Question: I am new to macros so I'm not sure this is possible in VBA.
I am trying to create a document where is composed with many mini tables made of 4 rows.
One row is the title which have a checkbox and will always be shown and three rows below where contains data that I only what to see when I select the relevant checkbox.
This document will have many mini tables hence many check boxes and I was wondering if there is a generic selector for checkboxes where I can apply the same macro.
I have seen the following macro, but this will apply only to one check box and I was wondering if there was a way to apply one for all checkboxes saying that if checkbox in row 4 is selected then show row 5,6 and 7. If checkbox in row 8 is selected then show rows 9,10,and 11 and so on....
'''
Private Sub CheckBoxRow4_Click()
Rows("5:6:7").Hidden = CheckBoxRow4.Value
End Sub
'''
See screenshot for a better idea.

It would also be appreciated if you could indicate how can I get those three rows below hidden by default when opening the document.
I am using Excel 2011 for Mac if that makes any difference.
Thank you in advance.
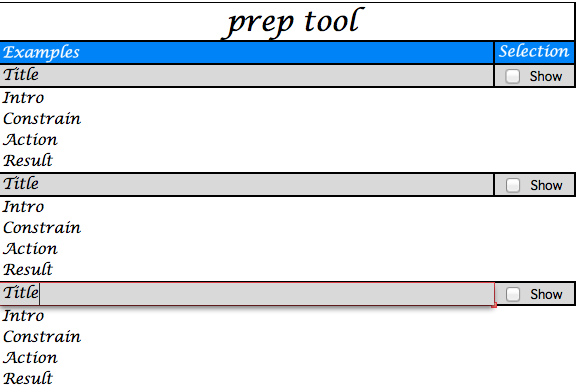
Answer: I'm sure there will be several approaches to this. My first thought goes to adding checkboxes, linking them all to a single macro. When activated, you have to do several things:
1. find out who is calling the sub (which checkbox);
2. find out where that specific checkbox is located (which row);
3. hide / unhide the rows below it.
---
1:
The name of the checkbox is easy. 'Application Caller' will give you that.
2:
Location is the real problem here. I don't see a simple solution here, other then giving the checkboxes such specific names, that it is clear which row it is in. If you add a checkbox, you can give the name in the 'named range' inputfield. If you give it names that will specify the rows it must hide, it is even better. So something like:
'HIDE_4_7' would indicate the checkbox must hide / unhide rows 4 to 7.
3:
Hiding the rows is now easy.
---
total solution:
'''
Sub HideRows()
Dim cbName As String
Dim cbValue As Boolean
Dim s() As String
Dim firstRow As Long
Dim lastRow As Long
On Error Resume Next
cbName = Application.Caller
If Err.Number <> 0 Then Exit Sub 'sub is not called from an application object
cbValue = (ActiveSheet.CheckBoxes(cbName) = xlOn)
If Err.Number <> 0 Then Exit Sub 'sub is not called from a checkbox
On Error GoTo 0
s = Split(cbName, "_")
If s(LBound(s)) <> "HIDE" Then Exit Sub 'name of the shape is not valid
firstRow = Val(s(LBound(s) + 1))
lastRow = Val(s(LBound(s) + 2))
Sheets(1).Rows(firstRow & ":" & lastRow).Hidden = Not cbValue
End Sub
'''
You would have to call the checkboxes 'HIDE_*firstrow*_*lastrow*', and link them to this sub. That works on my side.
---
EDIT
To hide all rows on opening, you could use the Workbook_Open sub (in the workbook code storage thingy). Something like this:
'''
Private Sub Workbook_Open()
Dim shp As Shape
Dim s() As String
Dim firstRow As Long
Dim lastRow As Long
Dim cbValue As Boolean
For Each shp In Sheets(1).Shapes
Debug.Print shp.Name
s = Split(shp.Name, "_")
If s(LBound(s)) <> "HIDE" Then GoTo nextShp
'set checkbox off:
Sheets(1).CheckBoxes(shp.Name) = xlOff
firstRow = Val(s(LBound(s) + 1))
lastRow = Val(s(LBound(s) + 2))
Sheets(1).Rows(firstRow & ":" & lastRow).Hidden = True
nextShp:
Next shp
End Sub
'''